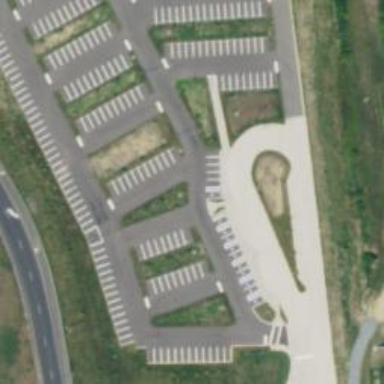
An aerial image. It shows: Parking space is available.